Question: I am trying to display pdf file in android webview by calling amazon url. But it only shows white screen.Nothing to load.
When i use url other then amazon it shows pdf file in webview.
I have also tried this:
<URL>
I have also tried under write url as well: And works well.
<URL>
If any one have any suggestion please guide me.
Here is my code for your reference:
'''
webView.getSettings().setJavaScriptEnabled(true);
webView.getSettings().setPluginState(PluginState.ON);
String url = Common.getPdfFromAmazon("52f3761d290c4.pdf");
webView.loadUrl(url);
Android Menifest.xml also give Internet Permission:
**<uses-permission android:name="android.permission.INTERNET" />**
i can also try this "http://docs.google.com/gview?embedded=true&url=" + url ;
'''

Thank you.
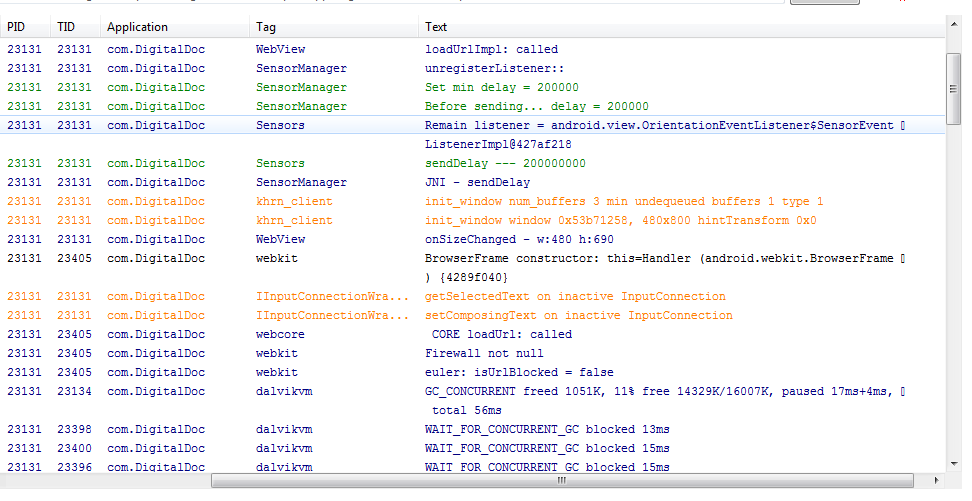
Answer: after 2 day research no solution find for that so i try to first download PDF file from Amazon web service and store into the SD-Card then open PDF File Here My Code
Note:-
'''
WebView webview=(WebView)findviewbyid(R.id.Webview);
String MyURL= "this is your PDF URL";
String url = "http://docs.google.com/gview?embedded=true&url=" + MyURL;
Log.i(TAG, "Opening PDF: " + url);
webView.getSettings().setJavaScriptEnabled(true);
webView.loadUrl(url);
'''
----------------------------------------------------------------------------------------------> For Amazon Web Service Please Try This code
'''
1>> Download PDF from Amazon WebService
public static void DownloadFile(String fileURL, File directory) {
try {
FileOutputStream f = new FileOutputStream(directory);
URL u = new URL(fileURL);
HttpURLConnection c = (HttpURLConnection) u.openConnection();
c.setRequestMethod("GET");
c.connect();
InputStream in = c.getInputStream();
byte[] buffer = new byte[1024];
int len1 = 0;
while ((len1 = in.read(buffer)) > 0) {
f.write(buffer, 0, len1);
}
f.close();
} catch (Exception e) {
e.printStackTrace();
}
}
'''
2>> Show PDF From SD-Card
'''
public static void showPdfFromSdCard(Context ctx)
{
File file = new File(Environment.getExternalStorageDirectory()+"/pdf/MyPdf.pdf");
PackageManager packageManager = ctx.getPackageManager();
Intent testIntent = new Intent(Intent.ACTION_VIEW);
testIntent.setType("application/pdf");
List list = packageManager.queryIntentActivities(testIntent, PackageManager.MATCH_DEFAULT_ONLY);
Intent intent = new Intent();
intent.setAction(Intent.ACTION_VIEW);
Uri uri = Uri.fromFile(file);
intent.setDataAndType(uri, "application/pdf");
intent.setFlags(Intent.FLAG_ACTIVITY_NEW_TASK);
try {
ctx.startActivity(intent);
}
catch (ActivityNotFoundException e) {
Toast.makeText(ctx,
"No Application Available to View PDF",
Toast.LENGTH_SHORT).show();
}
'''
After Download PDF showPdfFromSdCard Method called.
After show PDF you Delete PDF file From SD-card
Here Code for Delete PDF From SD-Card
'''
public static void deletePdfFromSdcard(){
File file = new File(Environment.getExternalStorageDirectory()+"/pdf/MyPdf.pdf");
boolean pdfDelete = file.delete();
}
'''